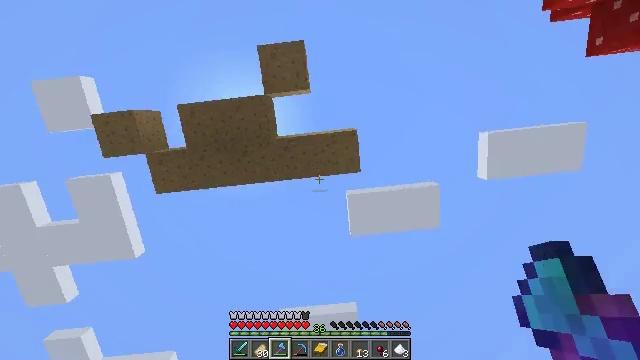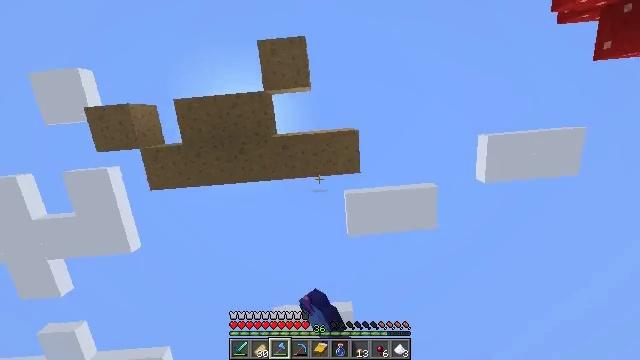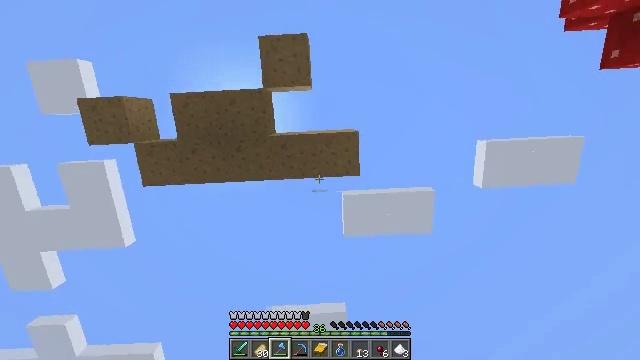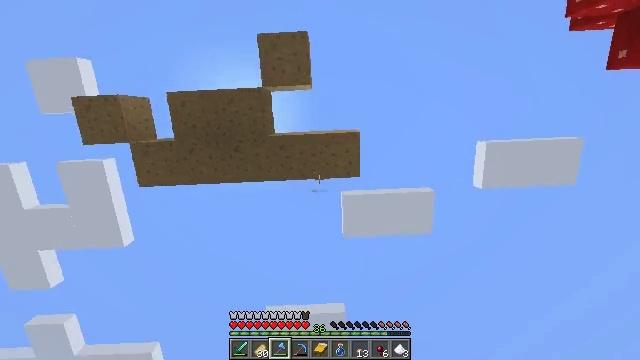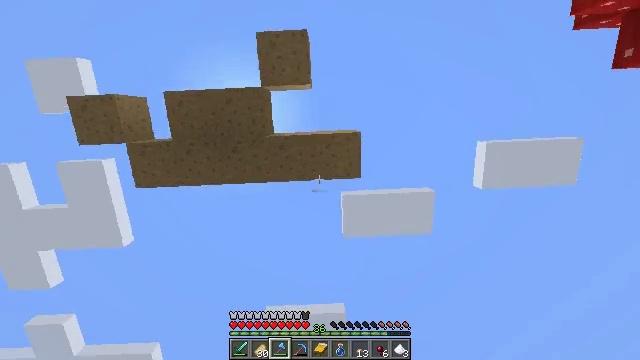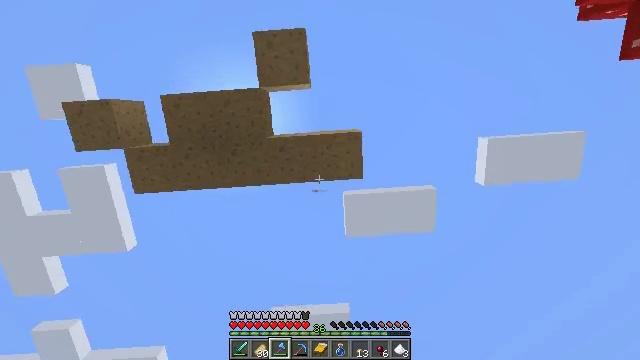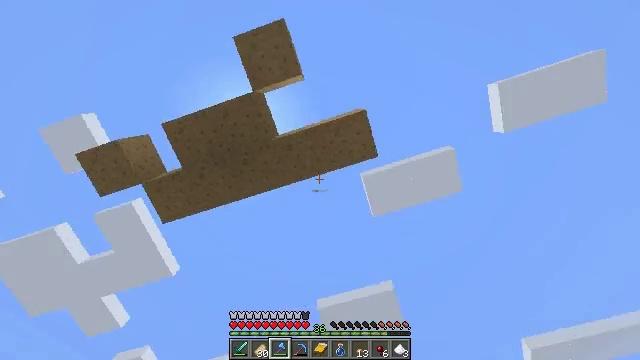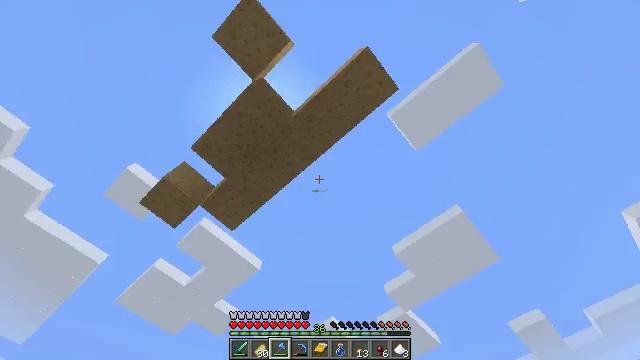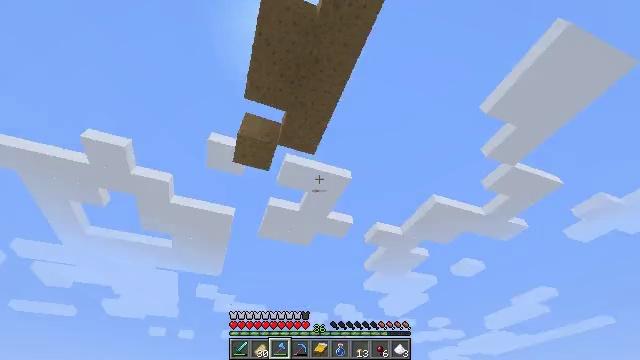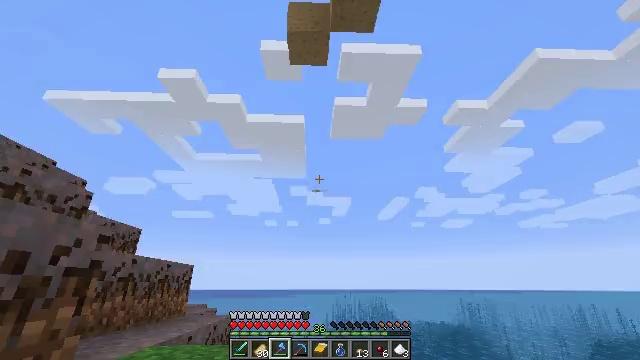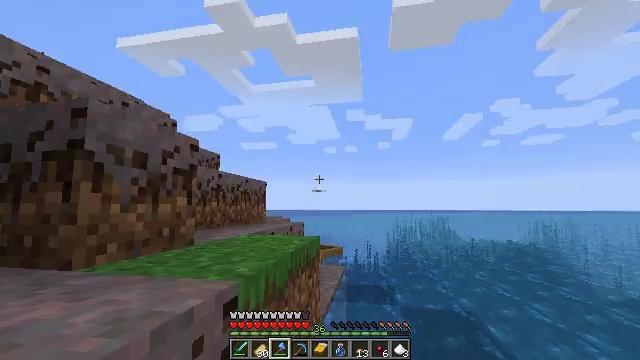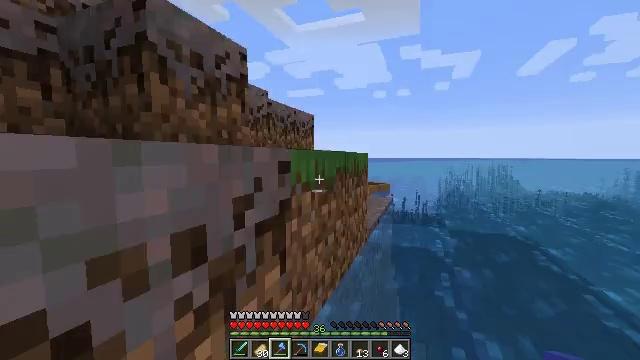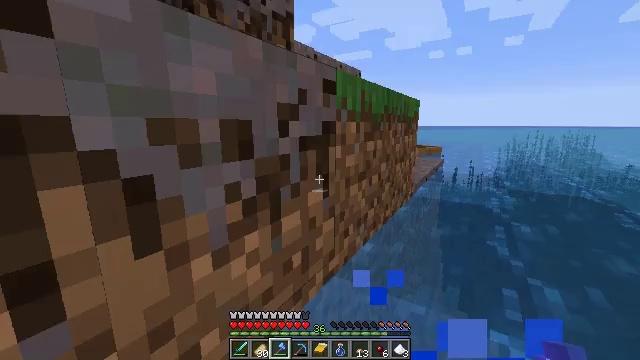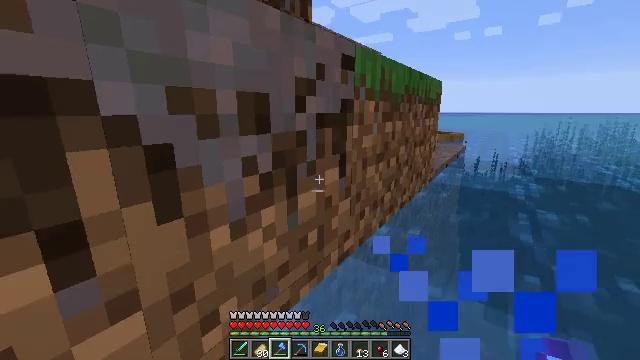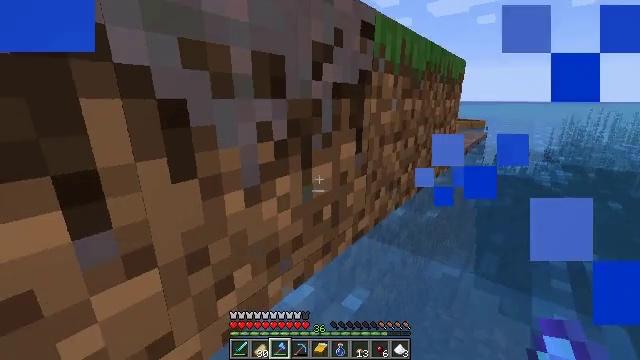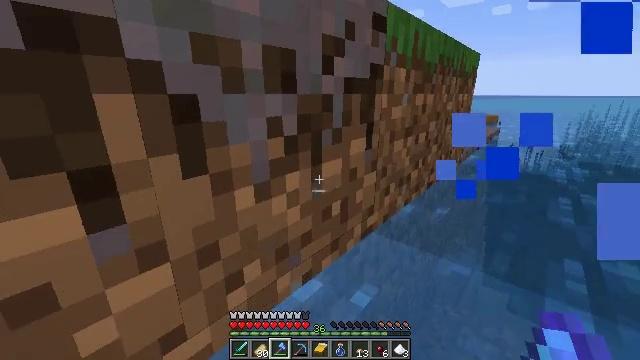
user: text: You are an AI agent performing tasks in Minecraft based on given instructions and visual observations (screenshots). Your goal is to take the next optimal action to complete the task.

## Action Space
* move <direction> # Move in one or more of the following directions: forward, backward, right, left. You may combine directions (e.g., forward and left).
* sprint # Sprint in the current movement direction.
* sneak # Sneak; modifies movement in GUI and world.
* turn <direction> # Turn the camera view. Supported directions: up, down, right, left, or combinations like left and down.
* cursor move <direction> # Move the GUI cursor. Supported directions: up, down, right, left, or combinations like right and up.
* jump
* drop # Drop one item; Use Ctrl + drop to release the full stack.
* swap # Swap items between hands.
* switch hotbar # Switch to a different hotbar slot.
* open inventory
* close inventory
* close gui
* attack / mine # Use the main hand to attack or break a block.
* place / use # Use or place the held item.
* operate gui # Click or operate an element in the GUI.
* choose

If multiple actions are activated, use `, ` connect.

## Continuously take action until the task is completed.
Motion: motion action
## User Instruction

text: Collect parts of the brown mushroom block.
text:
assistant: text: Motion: turn right, attack / mine, jump
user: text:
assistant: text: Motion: turn right, attack / mine, jump
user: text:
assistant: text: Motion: attack / mine, jump
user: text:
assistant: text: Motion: attack / mine, jump
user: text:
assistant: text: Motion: turn left, attack / mine
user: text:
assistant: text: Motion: turn left and down
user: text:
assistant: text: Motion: turn left and down
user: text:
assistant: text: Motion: turn left and down
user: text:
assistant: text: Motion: turn left and down
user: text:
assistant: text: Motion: turn left and down
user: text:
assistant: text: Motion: turn left and down
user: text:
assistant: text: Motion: turn left and down
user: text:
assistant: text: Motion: turn left and down
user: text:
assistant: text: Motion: move forward and move left, turn left and down
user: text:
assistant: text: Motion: move forward and move left, turn left and down
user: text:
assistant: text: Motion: move forward and move left
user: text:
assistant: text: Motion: move forward and move left, jump
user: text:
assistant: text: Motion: move forward and move left, jump
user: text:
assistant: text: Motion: move forward and move left, jump
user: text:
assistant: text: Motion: move forward and move left, jump
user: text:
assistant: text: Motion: move forward and move left, jump
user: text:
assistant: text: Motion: move forward and move left, jump
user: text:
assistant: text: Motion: move forward and move left, turn left, jump
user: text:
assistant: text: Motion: move forward and move left, turn left, jump
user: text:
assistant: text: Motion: move forward and move left, turn left, jump
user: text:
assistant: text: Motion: move forward and move left, turn left, jump
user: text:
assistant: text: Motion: move forward and move left, turn left, jump
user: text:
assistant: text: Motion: move forward and move left, turn left, jump
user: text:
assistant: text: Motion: move forward and move left, turn left, jump
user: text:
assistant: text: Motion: move forward and move left, turn right, jump